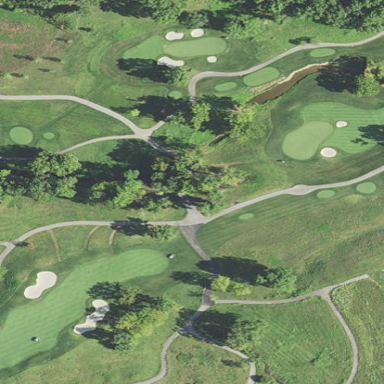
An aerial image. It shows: Rough area on grassy golf course.